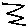
Label: zigzag